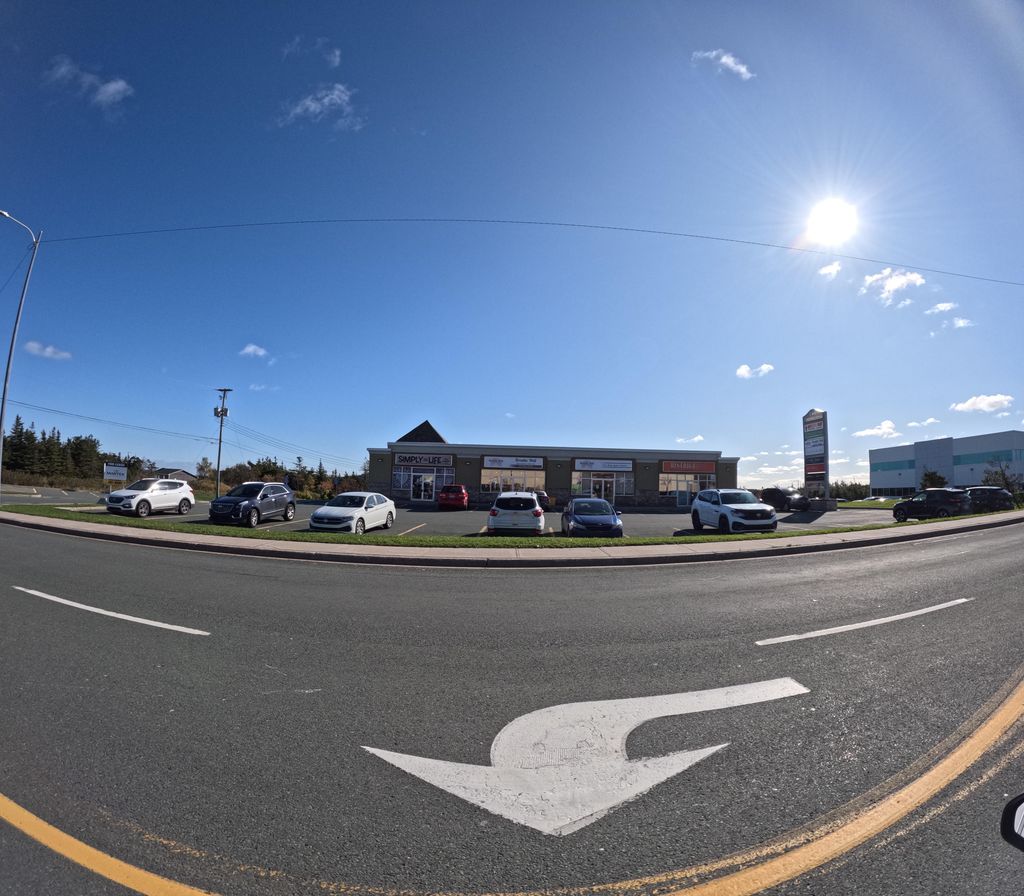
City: st_johns